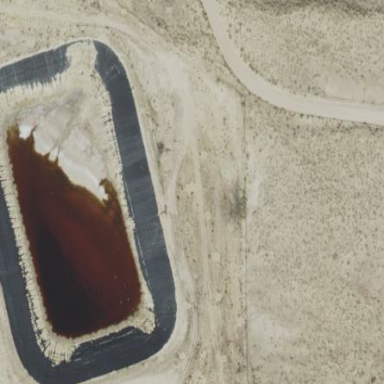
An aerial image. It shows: Tailings reservoir.